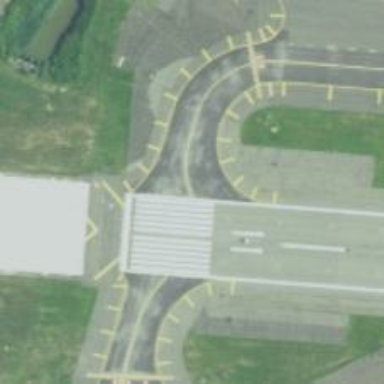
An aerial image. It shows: View of taxiway at the airport.